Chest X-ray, PA view. Patient: 59 years old, sex F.
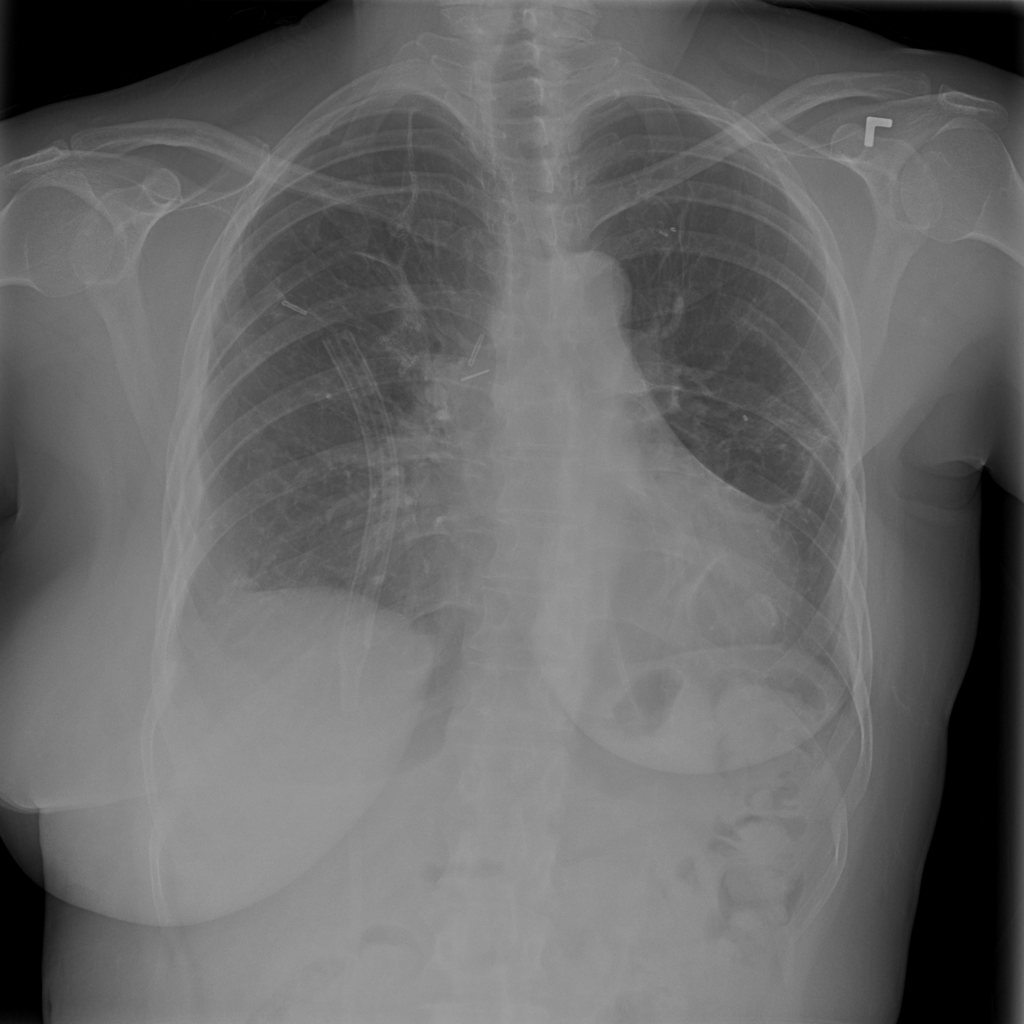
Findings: No Finding